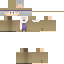
A male human skin with medium skin, wearing brown long hair dressed in a purple robe top and brown pants, featuring a closed mouth.